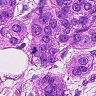
Metastatic tissue present: yes